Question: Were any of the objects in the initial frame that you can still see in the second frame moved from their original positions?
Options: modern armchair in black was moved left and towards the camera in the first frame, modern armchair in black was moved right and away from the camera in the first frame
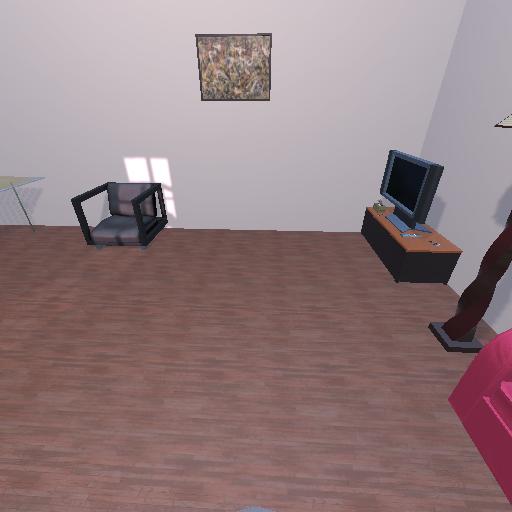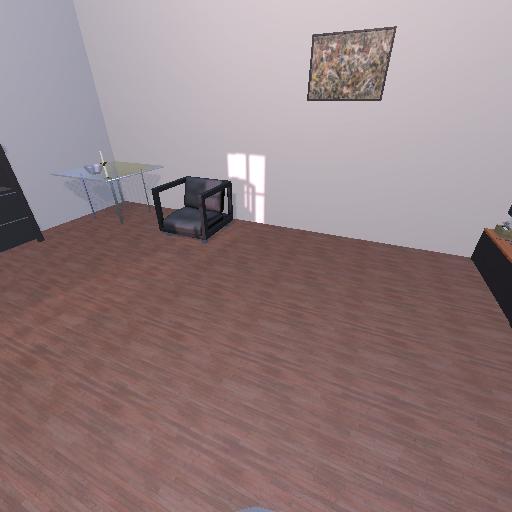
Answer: modern armchair in black was moved left and towards the camera in the first frame